Question: I'm trying to get my application to look like this:

However, I'm not able to get the first image to be of a large size. Here is my code for the Adapter:
'''
public class ImageAdapter extends BaseAdapter {
private Context mContext;
// create a new ImageView for each item referenced by the Adapter
public View getView(int position, View convertView, ViewGroup parent) {
ImageView imageView;
int imgSize = 0;
if (convertView == null) {
//Size of the screen
WindowManager wm = (WindowManager) mContext
.getSystemService(Context.WINDOW_SERVICE);
Display display = wm.getDefaultDisplay();
Point size = new Point();
display.getSize(size);
imgSize = size.x / 4;
imageView = new ImageView(mContext);
imageView.setLayoutParams(new GridView.LayoutParams(imgSize,
imgSize));
imageView.setScaleType(ImageView.ScaleType.CENTER_CROP);
} else {
imageView = (ImageView) convertView;
}
imageView.setImageResource(mThumbIds[position]);
//Trying to set image of the first column to be two times bigger than small images
imageView.setLayoutParams(new GridView.LayoutParams(imgSize * 2,
imgSize * 2));
imageView.setImageResource(mThumbIds2[0]);
return imageView;
}
public Integer[] mThumbIds = { R.drawable.mysmallpic, R.drawable.mysmallpic,
R.drawable.mysmallpic, R.drawable.mysmallpic, R.drawable.mysmallpic,
R.drawable.mysmallpic, R.drawable.mysmallpic, R.drawable.mysmallpic,
R.drawable.mysmallpic, R.drawable.mysmallpic, R.drawable.mysmallpic,
R.drawable.mysmallpic, R.drawable.mysmallpic, R.drawable.mysmallpic,
R.drawable.mysmallpic, R.drawable.mysmallpic, R.drawable.mysmallpic,
R.drawable.mysmallpic, R.drawable.mysmallpic, R.drawable.mysmallpic,
R.drawable.mysmallpic, R.drawable.mysmallpic };
public Integer[] mThumbIds2 = { R.drawable.mybigpic };
}
'''
How would I be able to make my first image bigger that the rest?
Thanks!
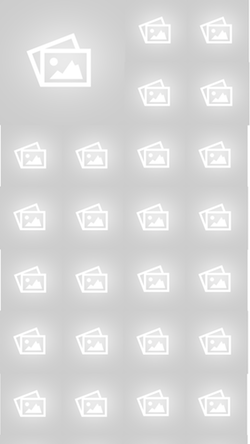
Answer: Try this method: if position equals 0, set the imageSize as a half of the screen size:
'''
if (position == 0) {
imgSize = size.x / 2;
} else {
imgSize = size.x / 4;
}
'''
Complete code of the 'getView()' method should be:
'''
// create a new ImageView for each item referenced by the Adapter
public View getView(int position, View convertView, ViewGroup parent) {
ImageView imageView;
int imgSize = 0;
if (convertView == null) {
//Size of the screen
WindowManager wm = (WindowManager) mContext
.getSystemService(Context.WINDOW_SERVICE);
Display display = wm.getDefaultDisplay();
Point size = new Point();
display.getSize(size);
if (position == 0) {
imgSize = size.x / 2;
} else {
imgSize = size.x / 4;
}
imageView = new ImageView(mContext);
imageView.setLayoutParams(new GridView.LayoutParams(imgSize,
imgSize));
imageView.setScaleType(ImageView.ScaleType.CENTER_CROP);
} else {
imageView = (ImageView) convertView;
}
imageView.setImageResource(mThumbIds[position]);
return imageView;
}
'''